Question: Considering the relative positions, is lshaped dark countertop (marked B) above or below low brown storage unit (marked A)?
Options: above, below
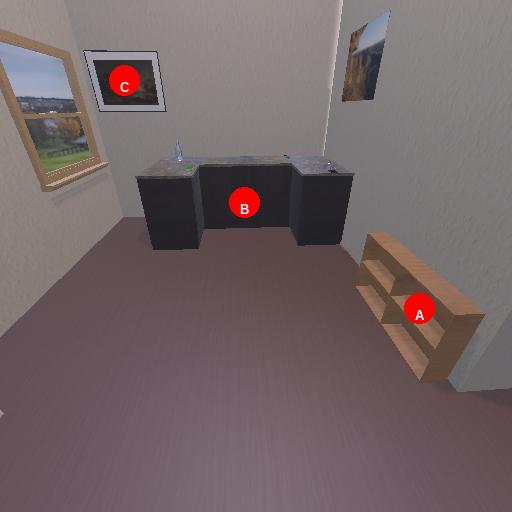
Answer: above